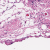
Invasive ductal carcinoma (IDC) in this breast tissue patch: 0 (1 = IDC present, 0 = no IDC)